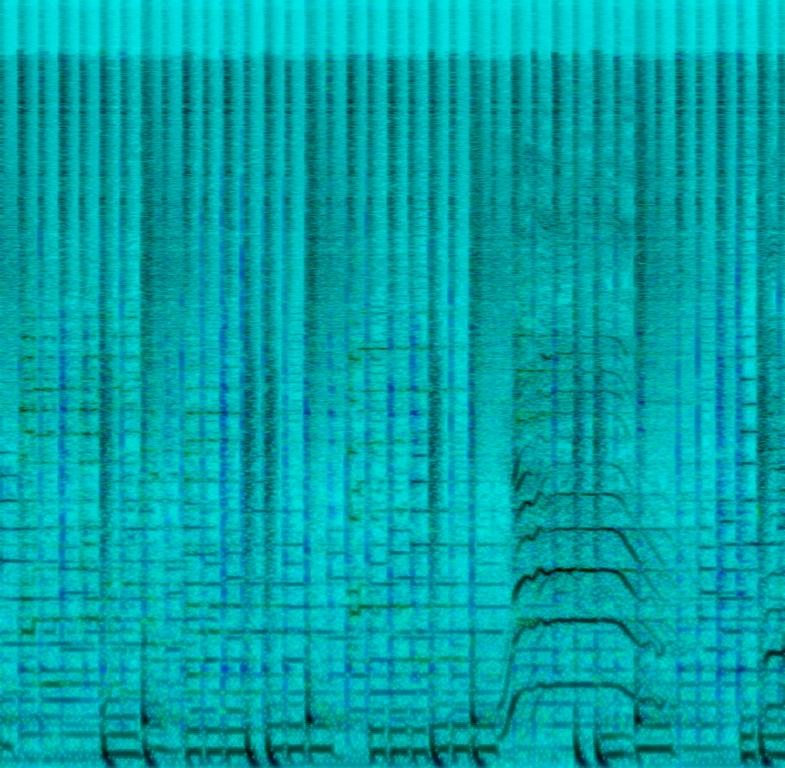
This reggae song features a male voice singing the main melody. This is accompanied by percussion playing a simple reggae beat. The bass plays notes in reggae style. A guitar plays fills in the beginning and in between lines. Hand claps are played in groups of two and one in an alternating pattern. This song can be played in a romantic movie.